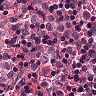
Metastatic tissue present: yes